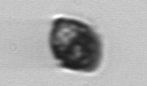
Label: Kryptoperidinium_triquetrum